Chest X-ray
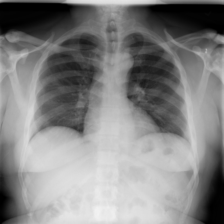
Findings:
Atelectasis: negative
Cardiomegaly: negative
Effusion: negative
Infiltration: negative
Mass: negative
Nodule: negative
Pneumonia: negative
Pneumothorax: negative
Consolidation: negative
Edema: negative
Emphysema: negative
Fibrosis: negative
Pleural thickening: negative
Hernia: negative